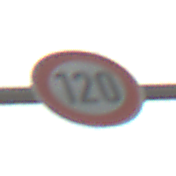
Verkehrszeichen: Geschwindigkeit120
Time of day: SunriseSunset
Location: Outdoor (Suburban)
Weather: PartlyCloudy
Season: NotSpecified
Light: Natural